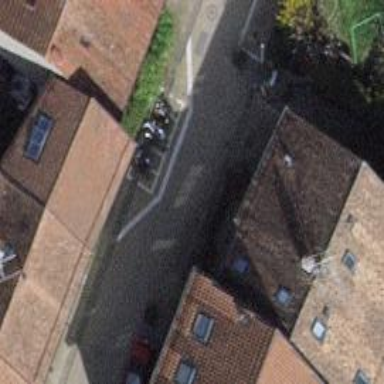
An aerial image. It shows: Asphalt road in living street.